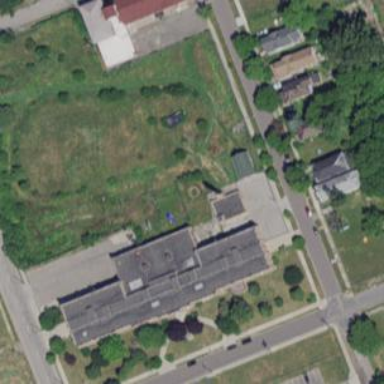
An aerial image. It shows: School.